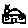
Label: house